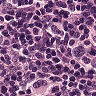
Metastatic tissue present: yes